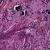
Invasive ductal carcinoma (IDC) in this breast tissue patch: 1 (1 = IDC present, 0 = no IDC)